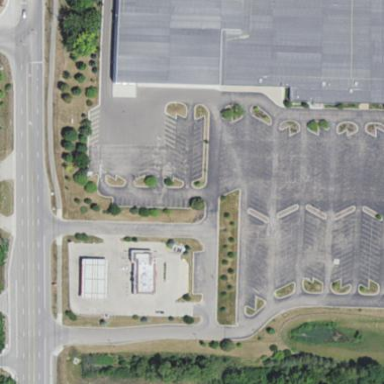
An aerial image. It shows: Retail area.